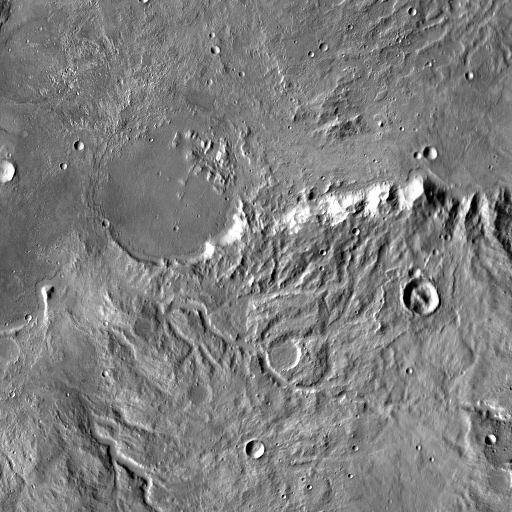
Crater classes present: Background, Other, Layered, Buried, Secondary